Question: I'm trying the OpenCL-OpenGL interop for textures on my Geforce 330M with CUDA Toolkit 4.0.
I want to capture a frame, use that data as an input image ('Image2D') to a OpenCL Kernel. The Kernel should manipulate the data and write it to an 'Image2DGL', which is an image object with an attached OpenGL texture. Basically it looks like that:
'''
_______________ RGB _______________
| | uint8* | | CL_RGBA / CL_UNORM_INT8
| Grabber | ------------> | Image2D | -------------------------.
| avcodec | | [input] | |
|_______________| |_______________| |
|
V
_______________ _______________ _______________
| | | | | |
| Texture | ------------> | Image2DGL | <-----------------> | Kernel |
|_______________| | [output] | |_______________|
|_______________|
Internal
Format: GL_RGBA
Format: GL_RGBA
Type: ?
'''
I'm initializing the texture like that:
'''
GLuint tex = 0;
void initTexture( int width, int height )
{
glGenTextures(1, &tex);
glBindTexture(GL_TEXTURE_RECTANGLE, tex);
// now here is where I need assistance: The type parameter of the Texture (GL_FLOAT)
glTexImage2D(GL_TEXTURE_RECTANGLE, 0, GL_RGBA, width, height, 0, GL_RGBA, GL_FLOAT, NULL );
}
'''
---
I can have a type of 'GL_UNSIGNED_INT' as well.
---
Then I create the shared image ('Image2DGL'):
'''
texMems.push_back(Image2DGL(clw->context, CL_MEM_READ_WRITE, GL_TEXTURE_RECTANGLE, 0, tex, &err));
'''
Then I create the source image (input image):
'''
ImageFormat format;
format.image_channel_data_type = CL_UNORM_INT8;
format.image_channel_order = CL_RGBA;
srcImgBuffer = Image2D(clw->context, CL_MEM_READ_WRITE, format, width, height, 0, NULL, &err);
'''
In every render loop I'm writing the data into the 'srcImgBuffer':
'''
// write the frame to the image buffer
clw->queue.enqueueWriteImage(srcImgBuffer, CL_TRUE, origin, region, 0, 0, (void*)data, NULL, NULL);
'''
Also I'm setting the arguments for the kernel:
'''
tex_kernel.setArg(0, texMems[0]);
tex_kernel.setArg(1, srcImgBuffer);
tex_kernel.setArg(2, width);
tex_kernel.setArg(3, height);
'''
Before and after I do acquire and release the GL objects. The testing kernel looks like that:
'''
__kernel void init_texture_kernel(__write_only image2d_t out, __read_only image2d_t in, int w, int h)
{
const sampler_t smp = CLK_NORMALIZED_COORDS_FALSE | CLK_ADDRESS_CLAMP | CLK_FILTER_NEAREST;
int2 coords = { get_global_id(0), get_global_id(1) };
float4 pixel = read_imagef(in, smp, coords);
float4 test = { (float)coords.x/(float)w , 0, 0, 1};
write_imagef( out, coords, pixel );
}
'''
The 'image_channel_data_type' can be read as float in the kernel and is interpreted as normalized value. The output image looks not right, I've got a sliced picture (linewise), obviously because of the wrong data interpretation. As I mentioned I assume the error is within the initialization of the texture's type. I tried GL_FLOAT (as I'm writing as float to the image in the kernel).

The left one is a 'PPM' out of the decoder, the right one is what I'm getting back on my output texture.
If someone actually read up to here: Do you have suggestions regarding the texture's type to resolve the issue?
---
If I bind the captured frames to the texture directly, the video plays ok. So it must be related to the CL-GL interface somehow.
---
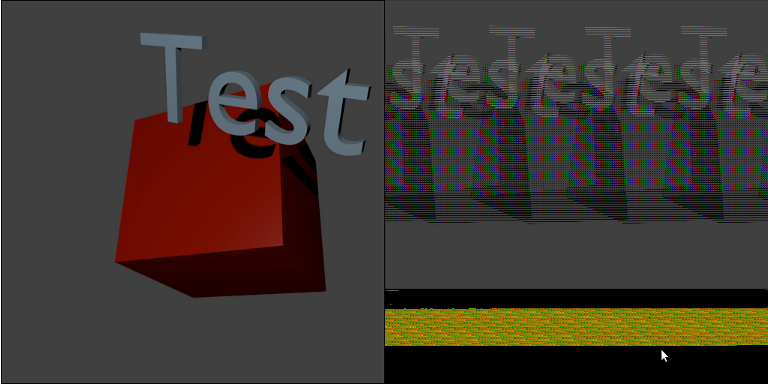
Answer: I eventually came up with the solution, not seeing the obvious. I had an RGB video. I captured the frames in RGB therefore. This can be displayed on a texture just fine. HOWEVER, if one grabs a 'float4' from the buffer at once (as seen in the kernel code) where only three channels are present, this is going to mess it up, of course. Argh.
I also could have assumed my mistake by watching the line count: I got 384 out of 512 lines requested lines, which well comes up to a ratio of '.75'.
I simply demanded my grabber (using libavcodec) to grab RGBA and it would pad it for me to have a four-channel picture.
I will flag this question to be closed.